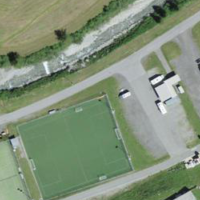
EUNIS habitat code: 54
Species observed at this site:
Ajuga pyramidalis